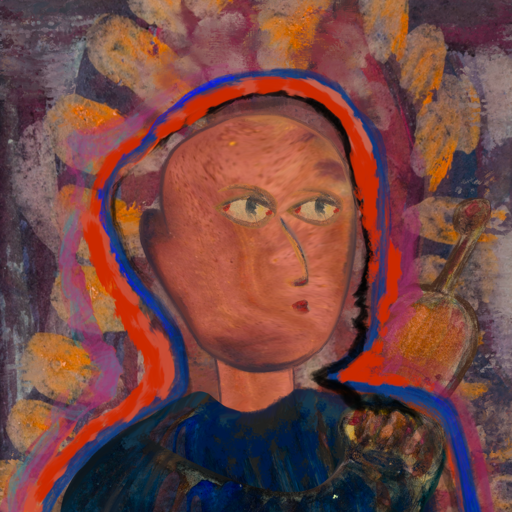
Background: Doll, Head And Neck Side: Mother_And_Son_Mother, Face Side: GypsyMother, Bust: Pipe, Hair Side: Experience, Head Accessory: Blank, Second Necklace: Blank, Necklace: Blank, Baby: Blank